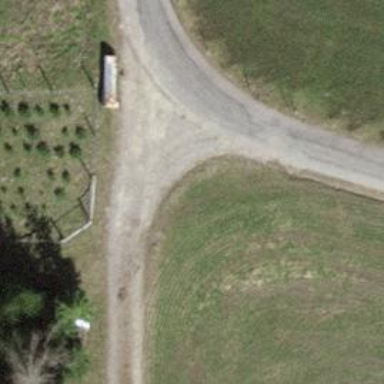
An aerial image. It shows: Unclassified road.